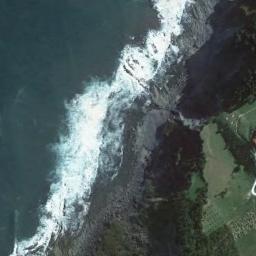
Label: beach